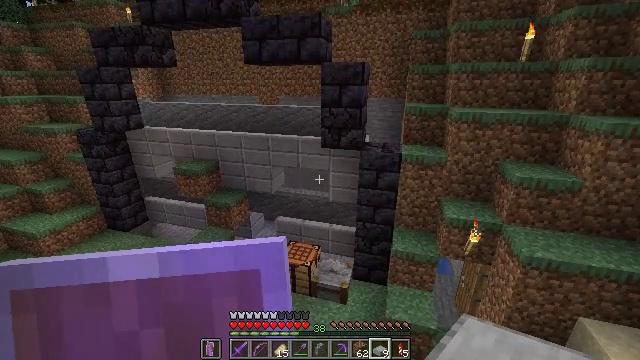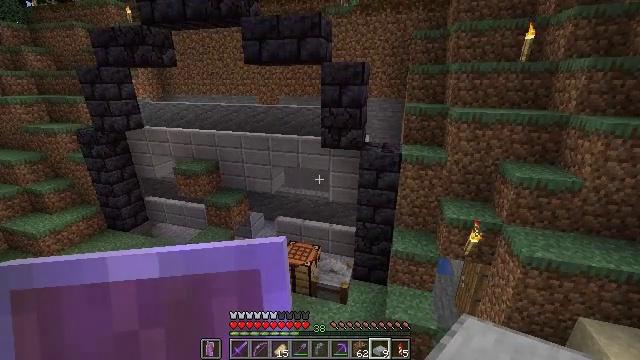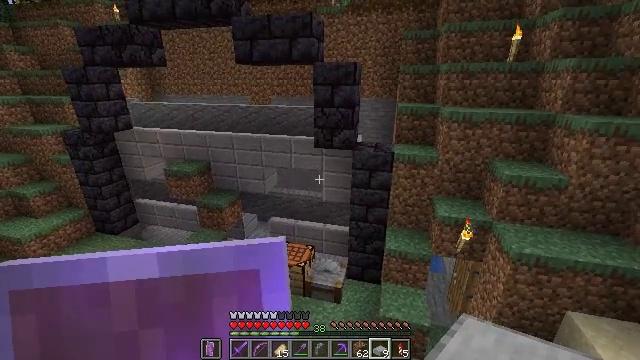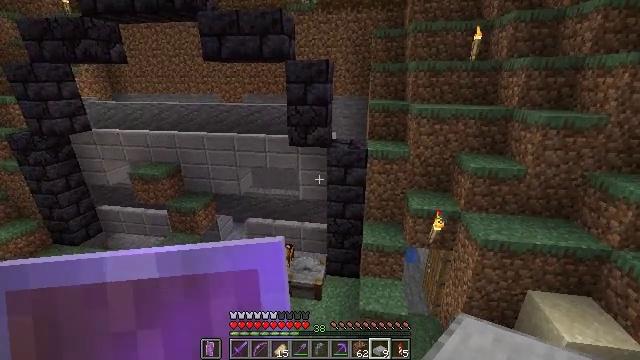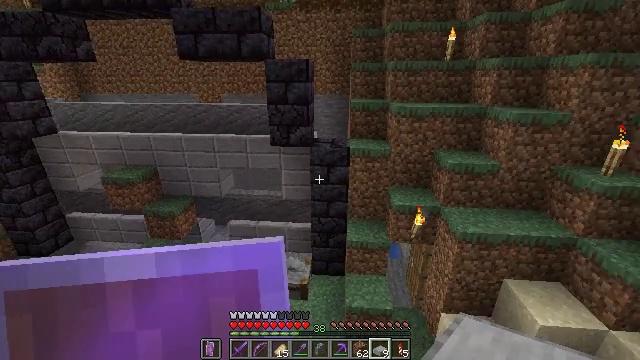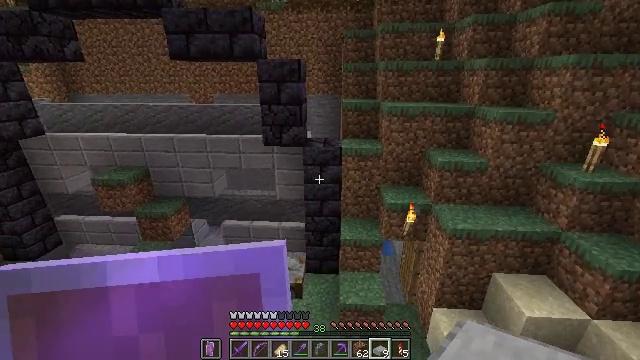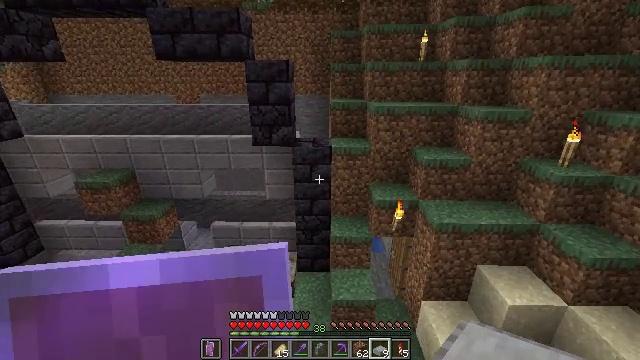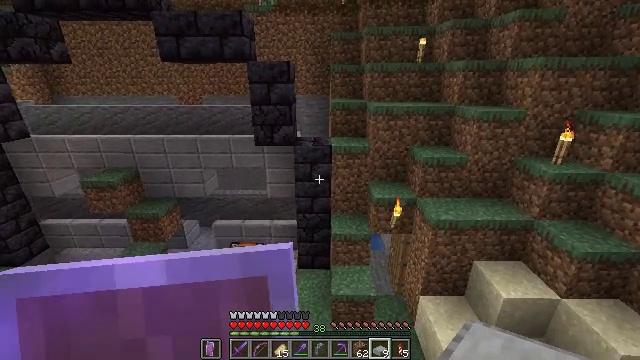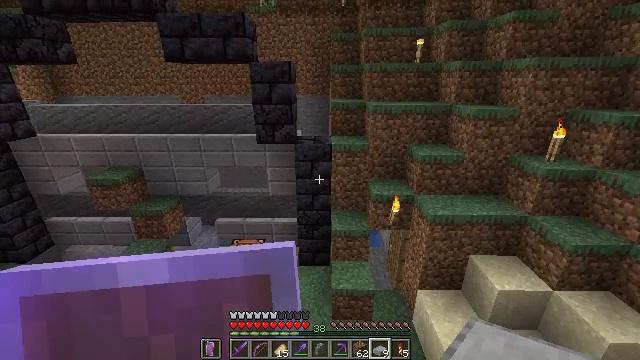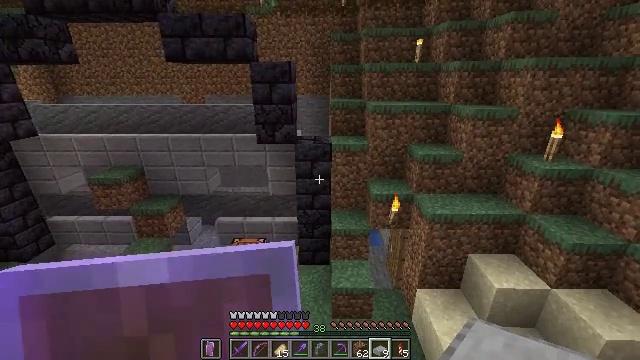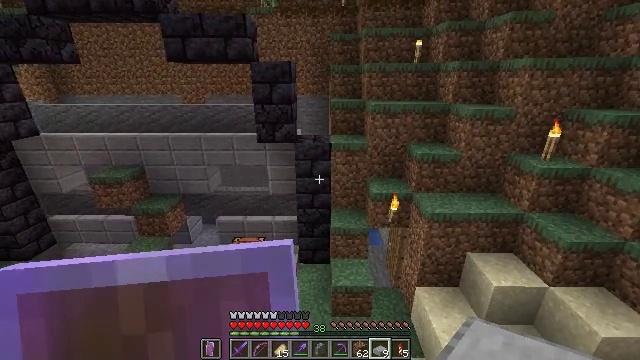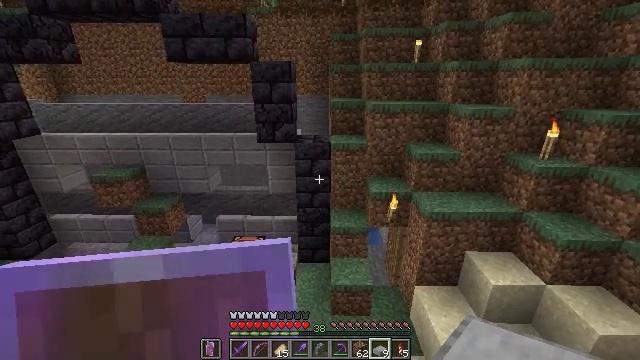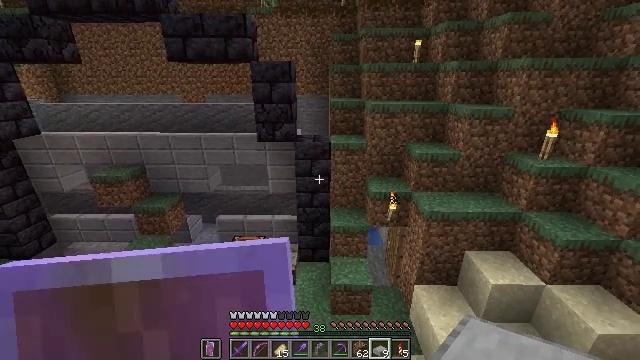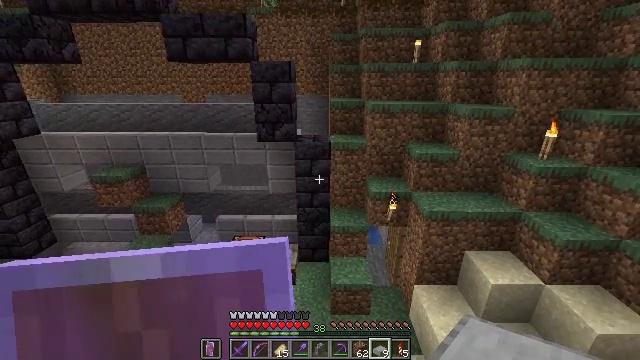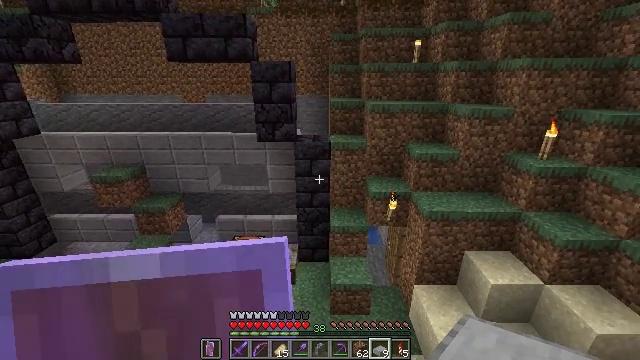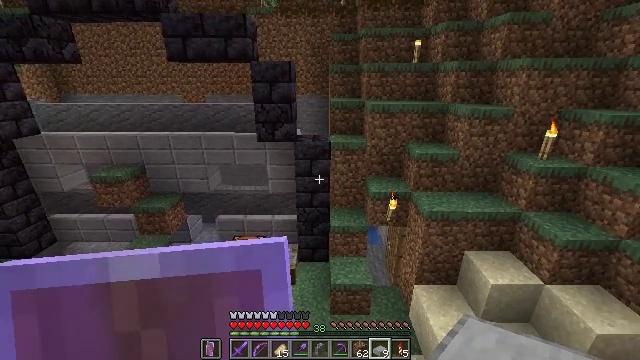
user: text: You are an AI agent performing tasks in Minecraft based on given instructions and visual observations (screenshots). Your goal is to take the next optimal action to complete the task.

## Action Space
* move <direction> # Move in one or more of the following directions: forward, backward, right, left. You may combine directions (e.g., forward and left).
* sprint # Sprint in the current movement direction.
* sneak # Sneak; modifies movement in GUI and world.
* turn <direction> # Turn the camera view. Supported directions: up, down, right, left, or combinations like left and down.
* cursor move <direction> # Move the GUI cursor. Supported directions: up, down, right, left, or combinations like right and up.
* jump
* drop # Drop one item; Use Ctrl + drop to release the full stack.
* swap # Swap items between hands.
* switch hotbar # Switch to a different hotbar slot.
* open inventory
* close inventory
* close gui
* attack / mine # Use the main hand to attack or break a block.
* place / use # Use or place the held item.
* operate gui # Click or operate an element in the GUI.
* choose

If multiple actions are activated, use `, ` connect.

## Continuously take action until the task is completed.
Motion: motion action
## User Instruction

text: Use the crafting table to craft a smooth stone slab.
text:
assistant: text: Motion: no_op
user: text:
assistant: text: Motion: turn right
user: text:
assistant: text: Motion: turn right
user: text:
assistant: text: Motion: turn right
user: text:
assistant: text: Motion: move back, turn right
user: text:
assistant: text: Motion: move back, turn right
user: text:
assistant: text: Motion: move back
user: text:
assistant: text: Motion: no_op
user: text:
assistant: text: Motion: no_op
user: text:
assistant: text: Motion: no_op
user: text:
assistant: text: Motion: no_op
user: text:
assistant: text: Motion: no_op
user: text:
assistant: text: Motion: no_op
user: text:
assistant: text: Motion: no_op
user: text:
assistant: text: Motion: no_op
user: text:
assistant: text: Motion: no_op
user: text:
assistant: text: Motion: sprint
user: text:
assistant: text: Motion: move forward, sprint
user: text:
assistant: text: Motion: move forward, sprint
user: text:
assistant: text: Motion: move forward, sprint
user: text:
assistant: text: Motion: move forward, sprint
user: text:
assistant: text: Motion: move forward, sprint
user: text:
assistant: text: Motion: move forward, sprint
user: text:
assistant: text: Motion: move forward, sprint, jump
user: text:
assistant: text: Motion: move forward, sprint, jump
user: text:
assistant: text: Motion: move forward, sprint, turn right, jump
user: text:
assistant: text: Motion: move forward, sprint, turn right, jump
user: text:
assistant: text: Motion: move forward, sprint, jump
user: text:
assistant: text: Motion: move forward, sprint, jump
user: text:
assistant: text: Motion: move forward, sprint, jump